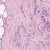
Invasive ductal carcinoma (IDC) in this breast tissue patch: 1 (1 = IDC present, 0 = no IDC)